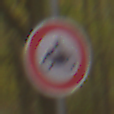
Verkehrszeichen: VerbotKraftraeder
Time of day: Midday
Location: Outdoor (Nature)
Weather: Overcast
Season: NotSpecified
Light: Natural